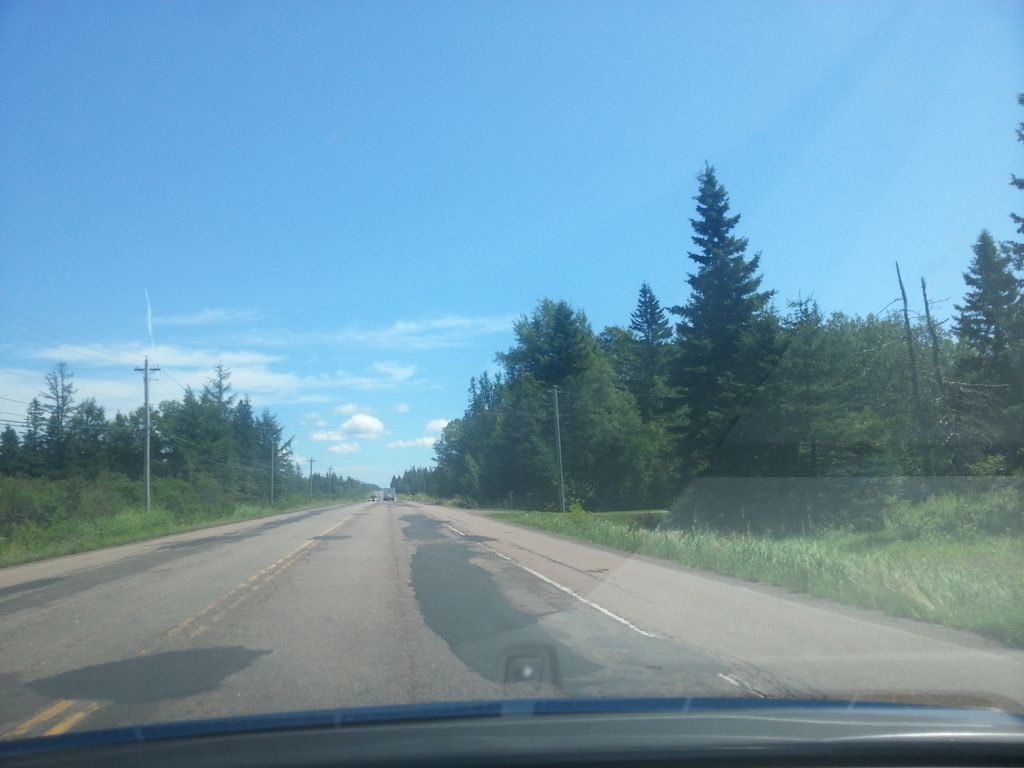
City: charlottetown